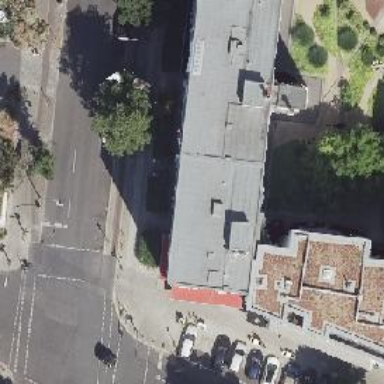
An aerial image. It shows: Restaurant.